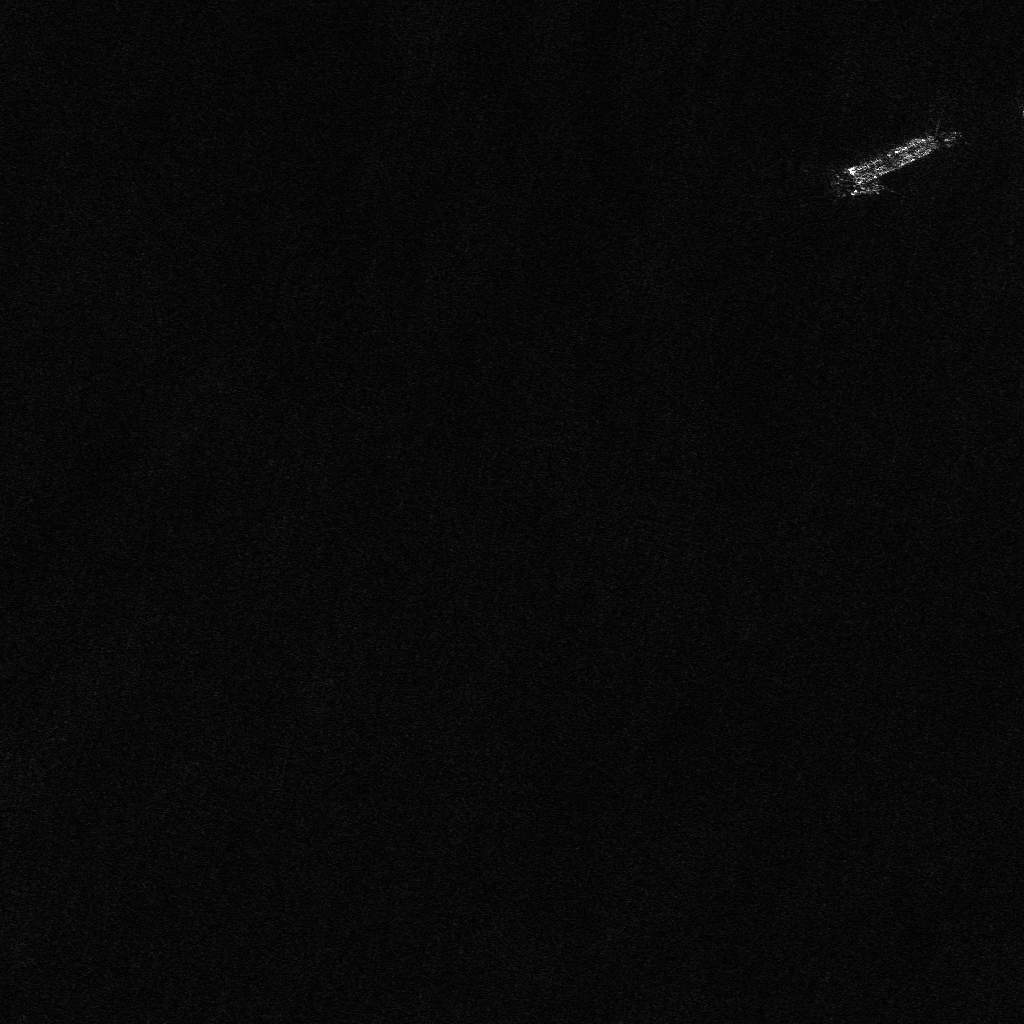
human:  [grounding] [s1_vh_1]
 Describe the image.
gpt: In the satellite image, there is  <ref>1 medium cell-container </ref> <box>[[86, 8, 89, 21, 67]]</box> located at top right.